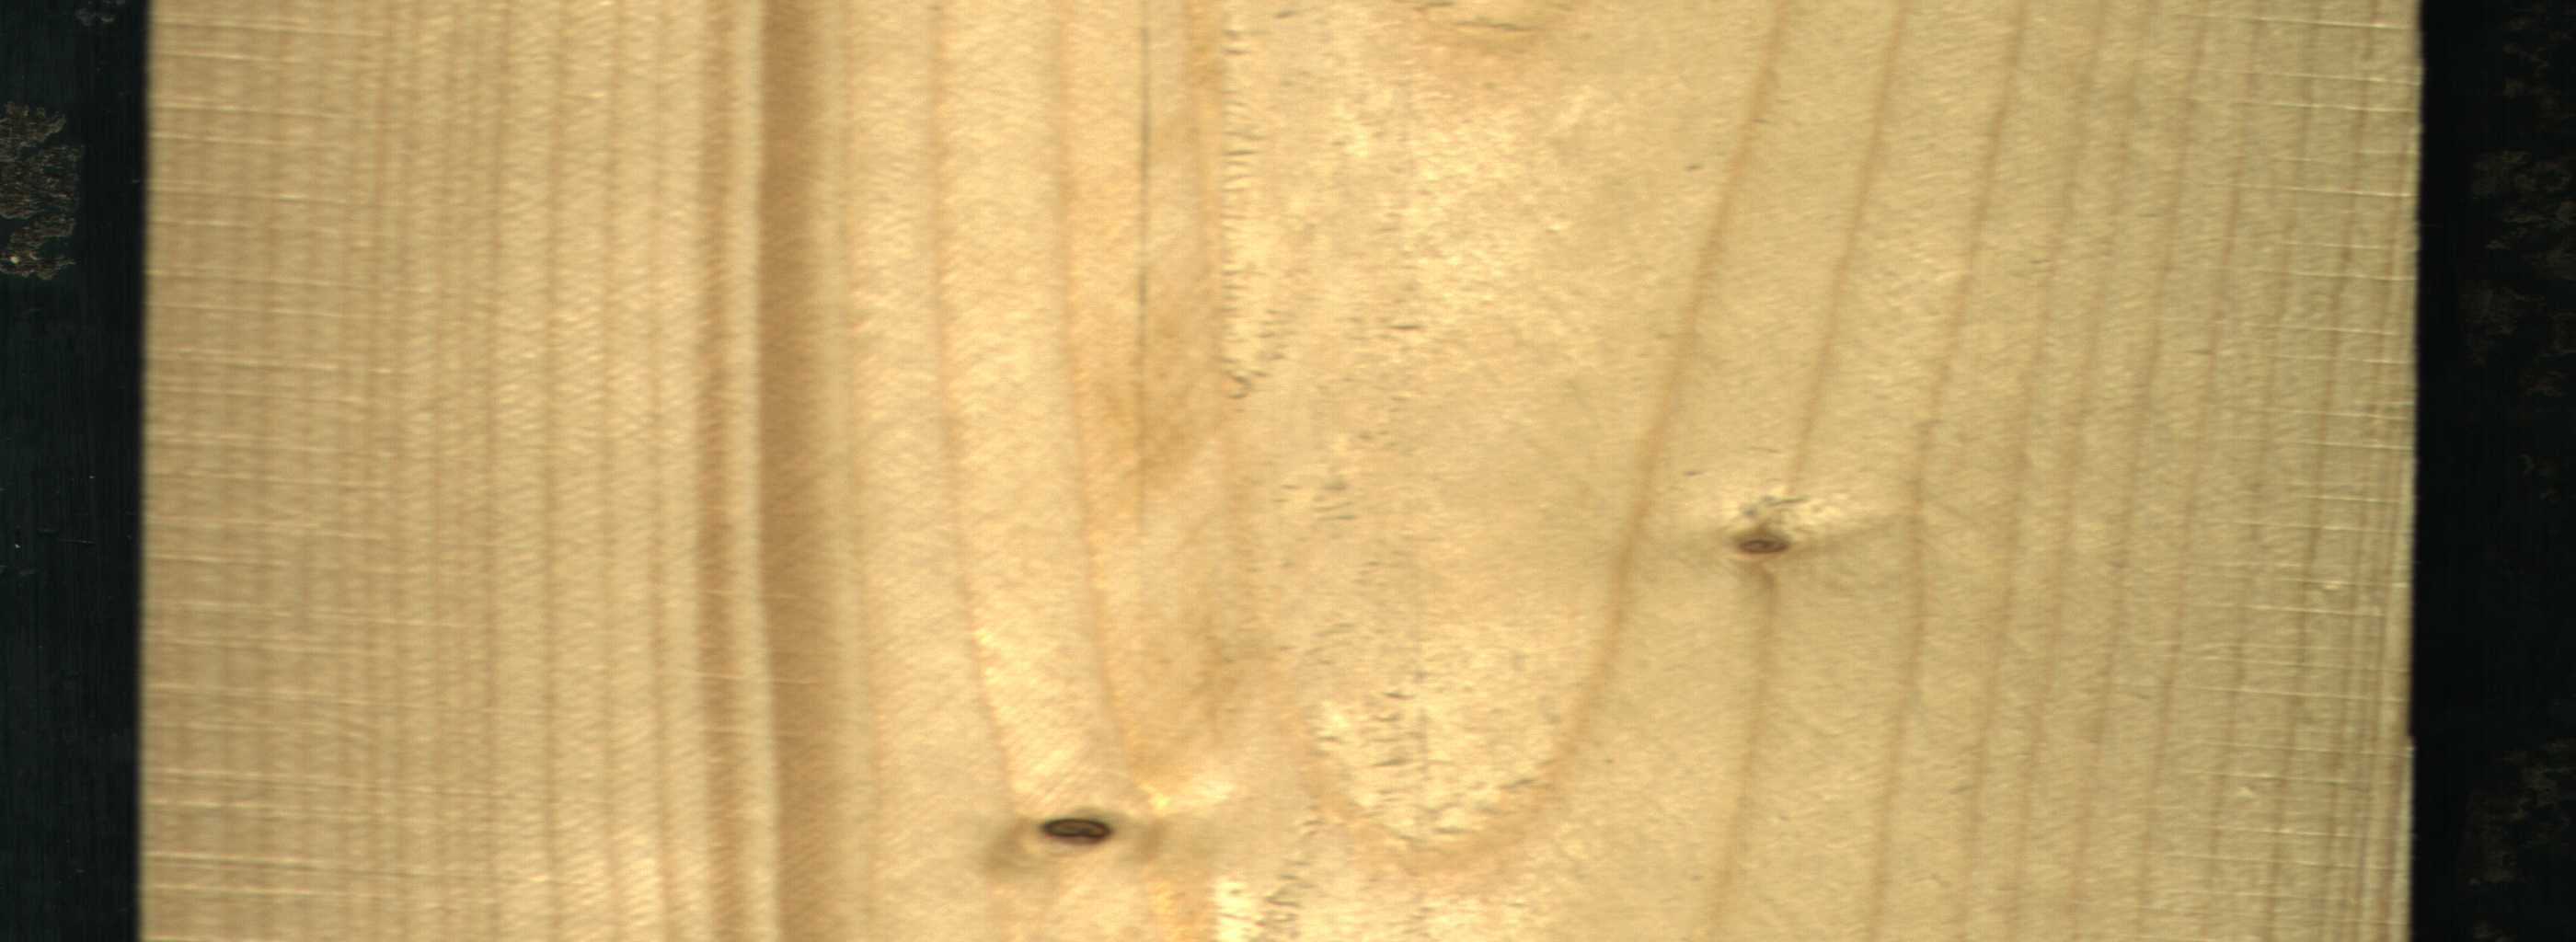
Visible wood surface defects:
Quartzity
Live_Knot
Live_Knot